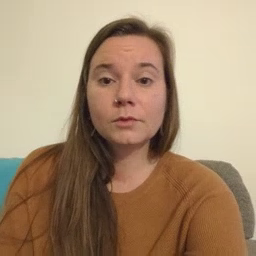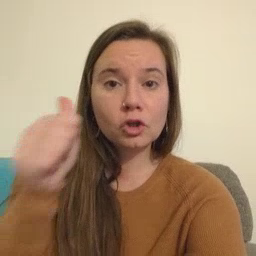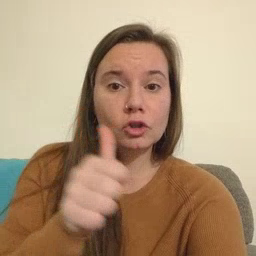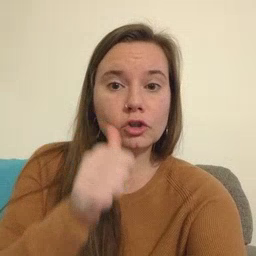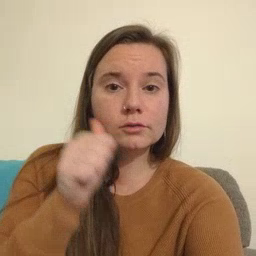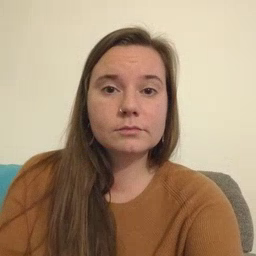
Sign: girl